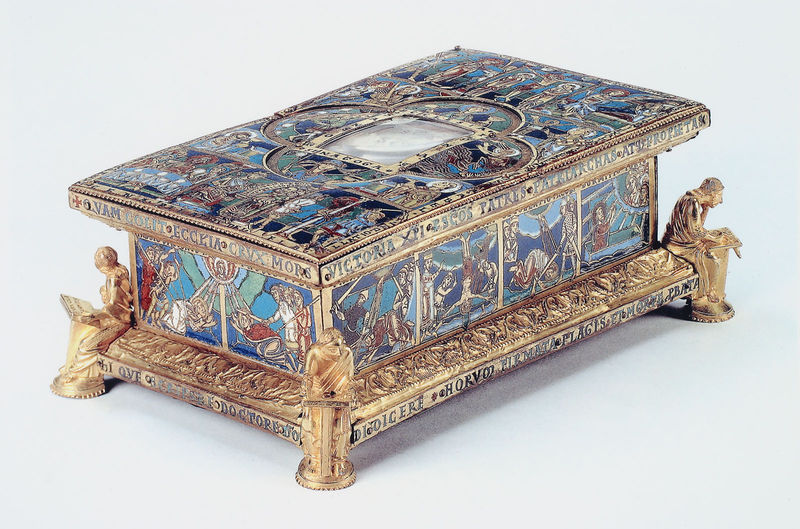
Titel: Tragaltar aus Stablo (Stavelot)
Standort: Herkunftsland: (Maasland) (EU - Maasland)
Institution: Brüssel, Musées Royaux d’Art et d’Histoire
Schlagwörter: blau, weiß, grün, blume, bunt, glas, ornament, bibel, gold, sitzend, engel, bücher, figuren, inschrift, lesen, ornamente, foto, truhe, deckel, gefäß, buch, kreuz, kiste, schachtel, einlegearbeiten, intarsien, kasten, jesus, heilige, schatulle, schildpatt, schrein, kästchen, verzierungen, zeichnungen, miniaturen, latein, biebel, spieluhr, ndisch, edngel